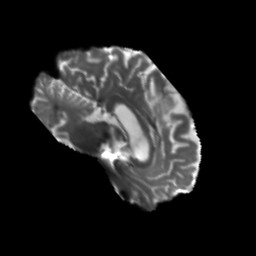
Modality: T2w
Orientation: sagittal
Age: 52
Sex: male
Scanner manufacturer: siemens
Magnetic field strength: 3 T
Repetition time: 5.25 s
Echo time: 0.08 s